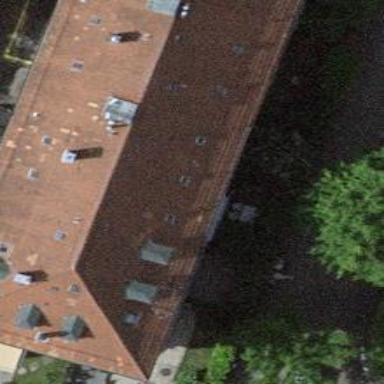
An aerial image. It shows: Hipped roof made of maroon roof tiles on apartment building.